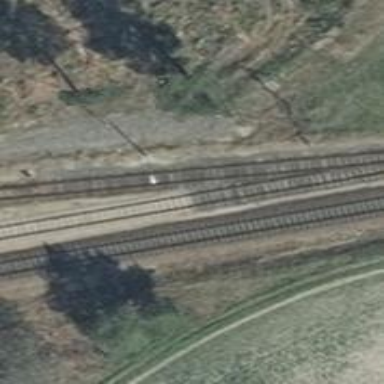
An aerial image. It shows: Railway switch with the turnout side on the left.